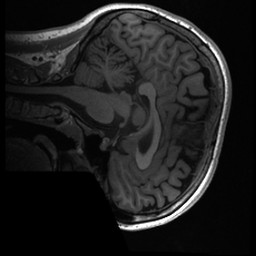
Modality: T1w
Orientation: sagittal
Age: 18
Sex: female